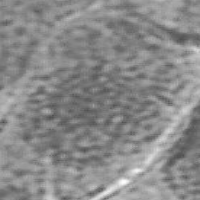
Label: prophase